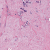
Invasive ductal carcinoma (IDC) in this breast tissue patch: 1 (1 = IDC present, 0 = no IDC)